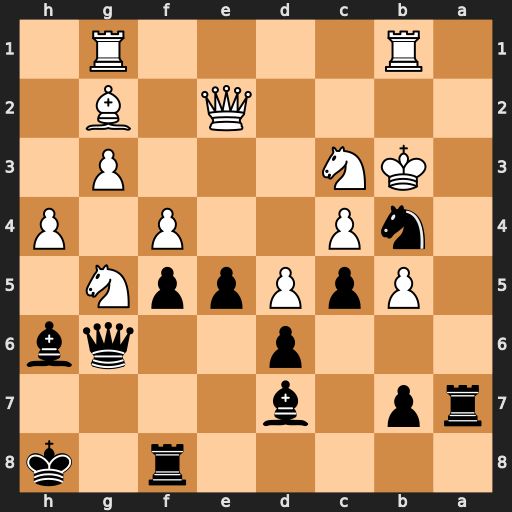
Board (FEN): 5r1k/rp1b4/3p2qb/1PpPppN1/1nP2P1P/1KN3P1/4Q1B1/1R4R1
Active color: b
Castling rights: -
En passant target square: -
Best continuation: Rfa8 Ra1 Rxa1 Rxa1 Rxa1